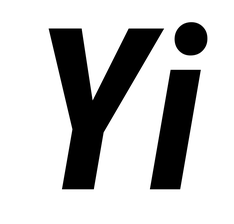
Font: Roboto-Italic_Condensed_Bold_Italic